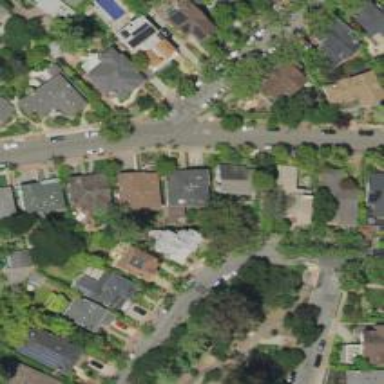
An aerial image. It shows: Residential road with separate sidewalk.